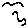
Label: bird